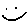
Label: smiley face